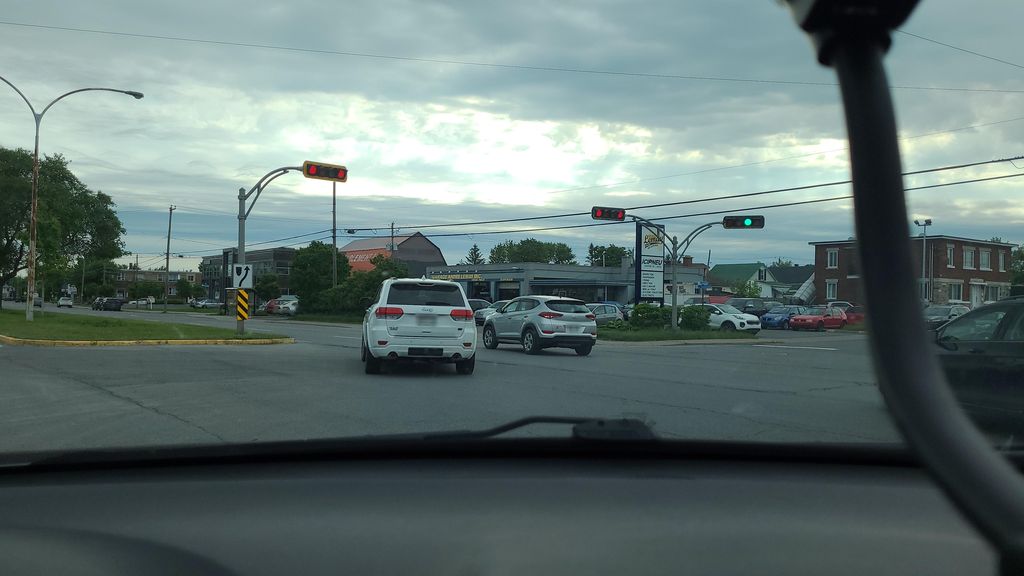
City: montreal